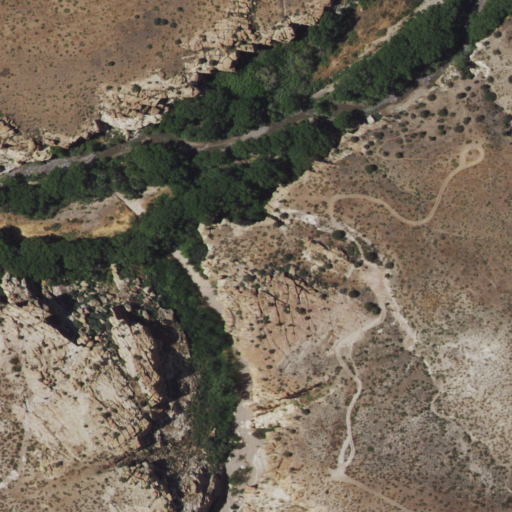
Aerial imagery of valley in New Mexico named Box Canyon containing shrub, woody wetlands, and grassland